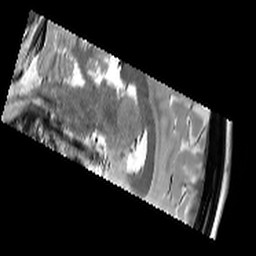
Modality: T2starw
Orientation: sagittal
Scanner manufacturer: siemens
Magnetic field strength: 3 T
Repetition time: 8.1 s
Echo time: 0.05 s